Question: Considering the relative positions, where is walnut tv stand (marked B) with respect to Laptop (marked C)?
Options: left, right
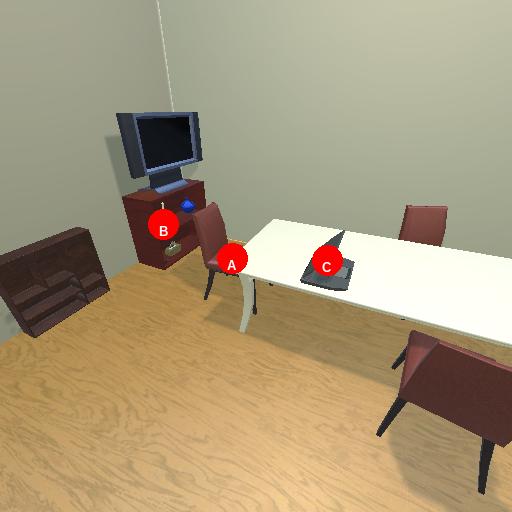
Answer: left